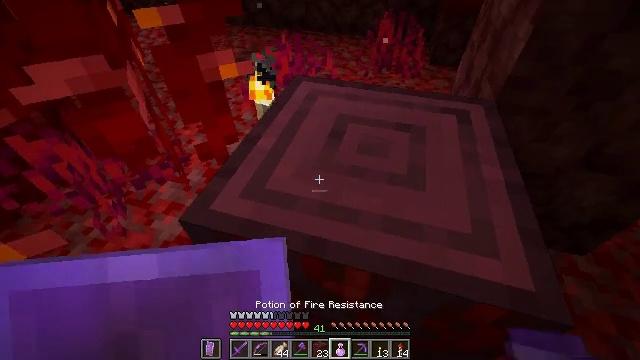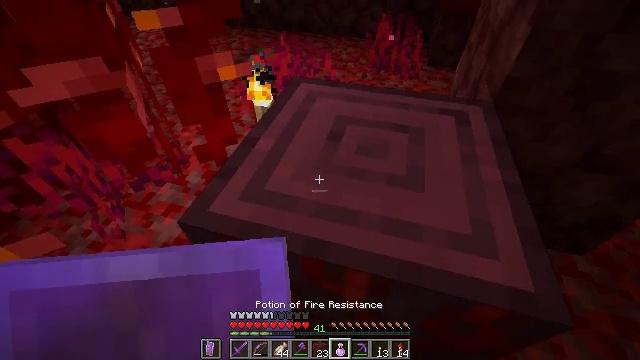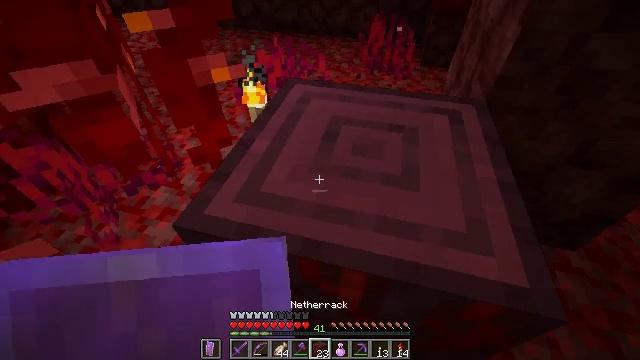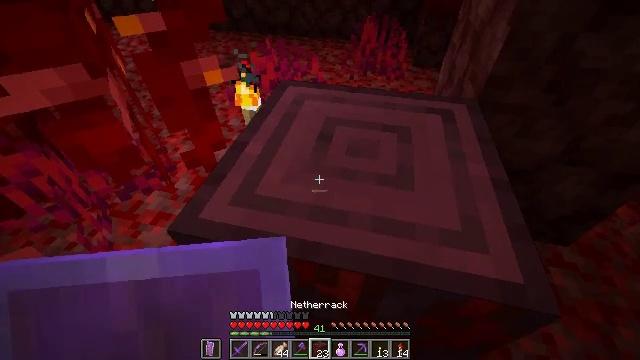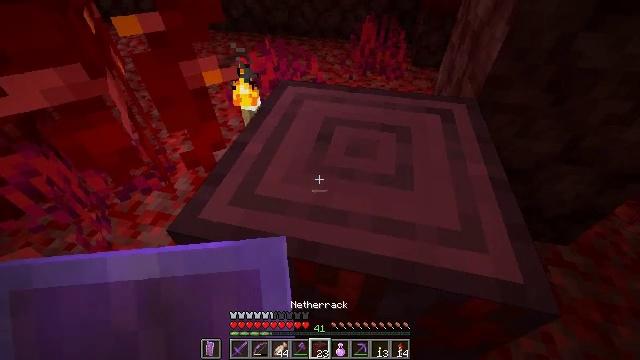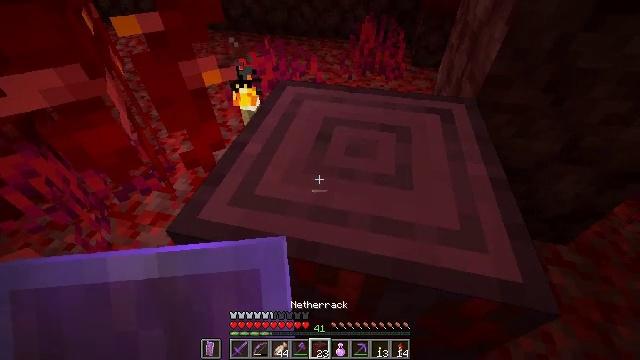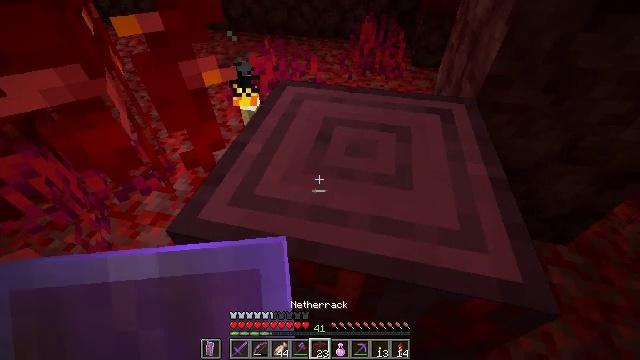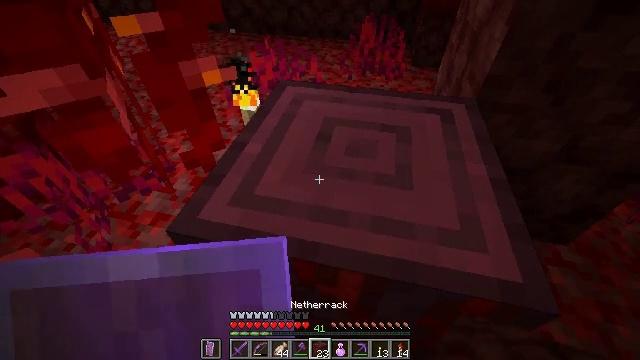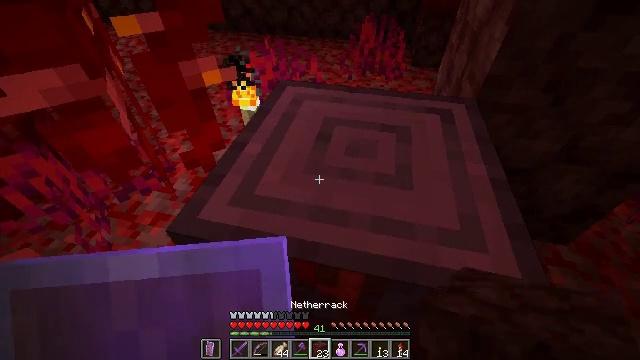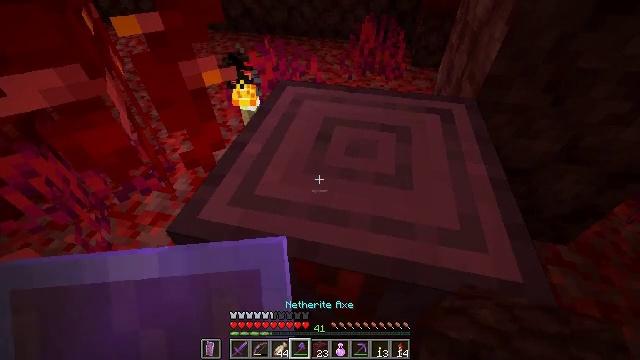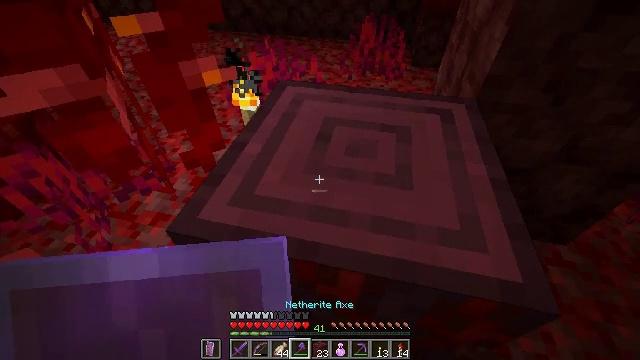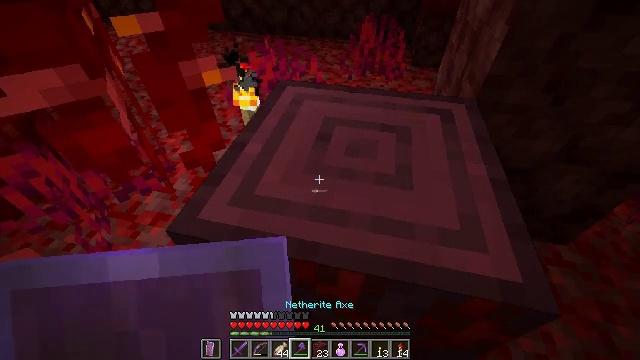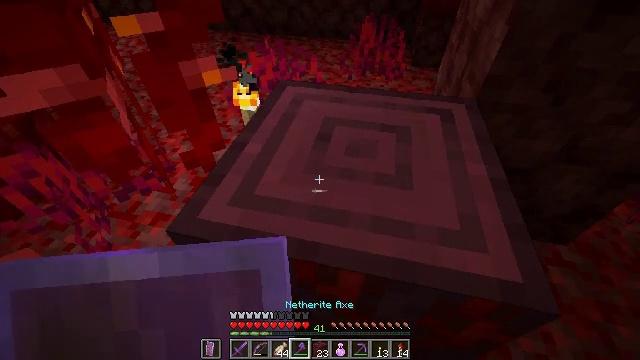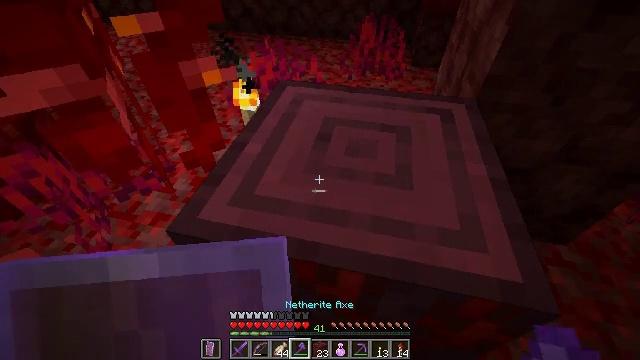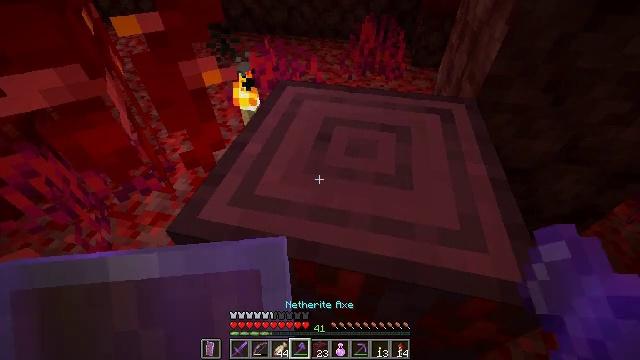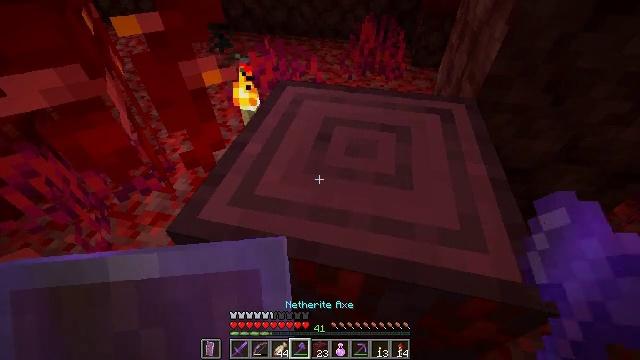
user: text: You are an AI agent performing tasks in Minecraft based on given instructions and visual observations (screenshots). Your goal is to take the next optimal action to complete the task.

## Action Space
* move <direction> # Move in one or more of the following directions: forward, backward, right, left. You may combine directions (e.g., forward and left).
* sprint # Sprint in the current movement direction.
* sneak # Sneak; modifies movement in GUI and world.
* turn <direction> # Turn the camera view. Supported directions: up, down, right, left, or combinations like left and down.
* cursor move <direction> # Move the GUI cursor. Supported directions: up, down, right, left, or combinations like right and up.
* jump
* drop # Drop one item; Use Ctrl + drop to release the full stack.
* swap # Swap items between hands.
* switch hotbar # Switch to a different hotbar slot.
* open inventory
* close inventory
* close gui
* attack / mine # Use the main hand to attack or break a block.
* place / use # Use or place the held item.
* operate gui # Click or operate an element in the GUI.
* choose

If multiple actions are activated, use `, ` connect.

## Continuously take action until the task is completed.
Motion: motion action
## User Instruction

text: Mine the crimson stem in the Nether.
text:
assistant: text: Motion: no_op
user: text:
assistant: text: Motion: turn right
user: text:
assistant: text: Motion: turn right
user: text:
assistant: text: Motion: no_op
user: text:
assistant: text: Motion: no_op
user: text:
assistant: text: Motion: no_op
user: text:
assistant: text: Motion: no_op
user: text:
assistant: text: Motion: no_op
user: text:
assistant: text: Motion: no_op
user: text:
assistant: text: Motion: no_op
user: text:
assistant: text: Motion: no_op
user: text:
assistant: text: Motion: no_op
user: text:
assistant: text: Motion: no_op
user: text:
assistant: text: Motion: no_op
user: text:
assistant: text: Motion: no_op
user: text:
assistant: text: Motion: no_op
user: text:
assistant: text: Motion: turn right and down
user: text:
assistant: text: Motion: turn right
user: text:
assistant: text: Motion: no_op
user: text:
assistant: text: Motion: attack / mine
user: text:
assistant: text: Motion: attack / mine
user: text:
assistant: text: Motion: attack / mine
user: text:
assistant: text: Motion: attack / mine
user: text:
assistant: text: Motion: attack / mine
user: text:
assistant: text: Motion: attack / mine
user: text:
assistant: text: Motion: no_op
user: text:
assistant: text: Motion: no_op
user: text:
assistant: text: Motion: no_op
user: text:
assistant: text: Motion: no_op
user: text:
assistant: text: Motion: attack / mine